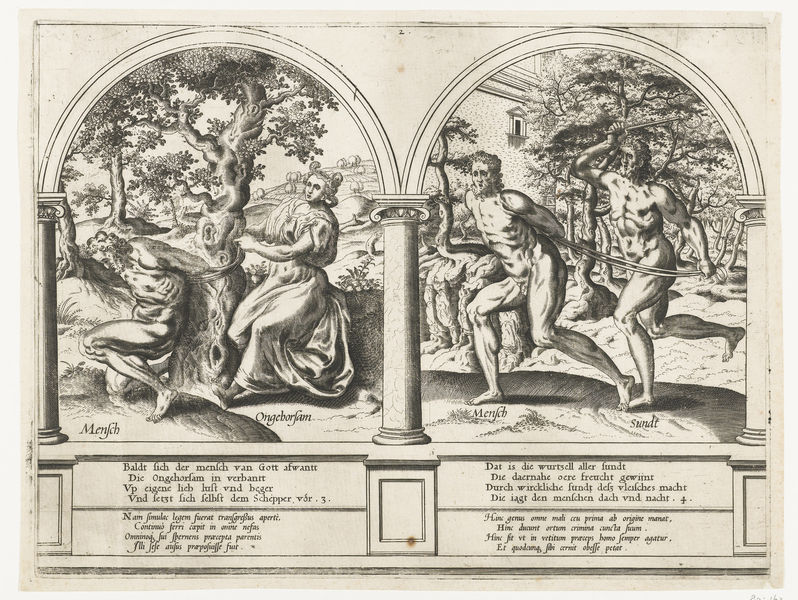
Titel: De Mens door Ongehoorzaamheid gebonden en door Zonde gedreven
Künstler: Frans Huys
Standort: Amsterdam
Institution: Rijksmuseum
Schlagwörter: baum, mensch, tugend, deutsch, buch, allegorie, buchdruck, manierismus, fessel, ungehorsam